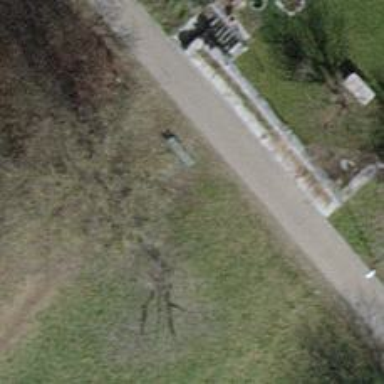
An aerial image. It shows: Bench.